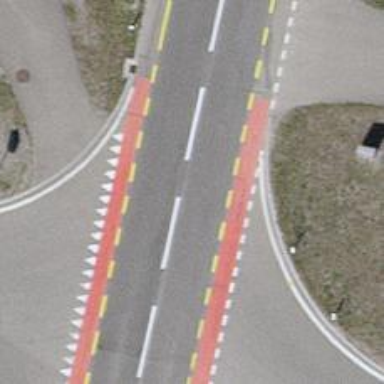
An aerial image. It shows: Tertiary road with exclusive cycle lane on both sides. The road surface is asphalt.